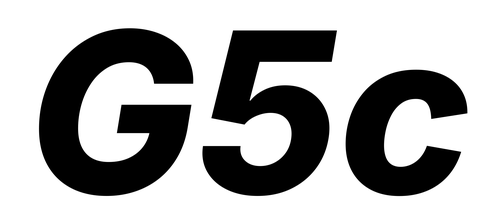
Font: Inter-Italic_ExtraBold_Italic